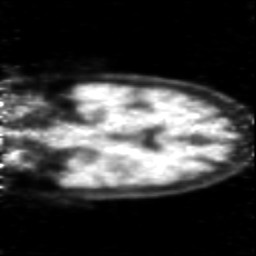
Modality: PET
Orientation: coronal
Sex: male
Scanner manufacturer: siemens